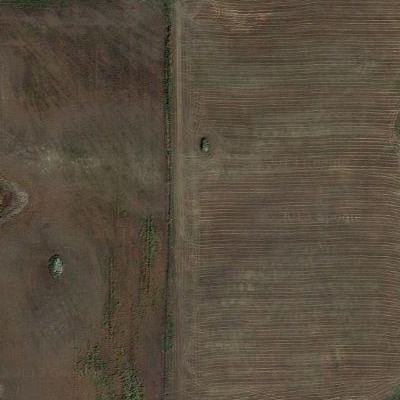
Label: bField